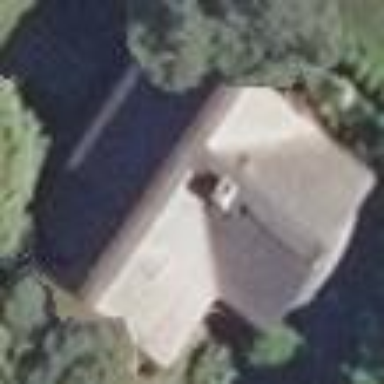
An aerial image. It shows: Detached building with gabled roof.